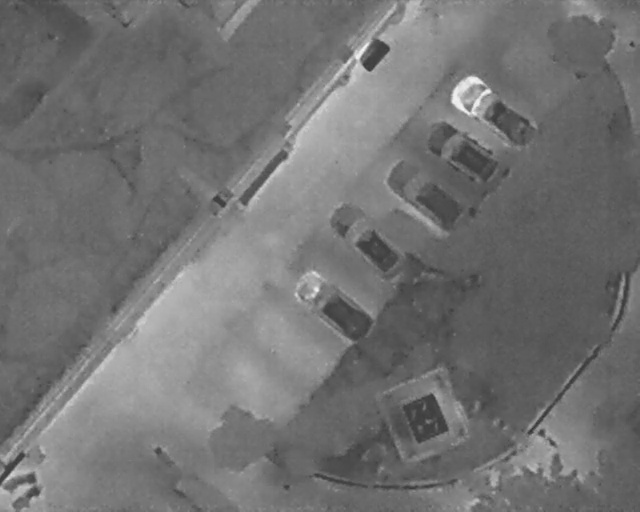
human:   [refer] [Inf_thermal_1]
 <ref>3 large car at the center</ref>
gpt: <box>[[63, 29, 69, 47, 37], [54, 38, 60, 55, 44], [48, 50, 55, 68, 36]]</box>

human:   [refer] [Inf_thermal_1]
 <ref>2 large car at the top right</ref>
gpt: <box>[[73, 11, 80, 31, 37], [69, 20, 75, 38, 33]]</box>